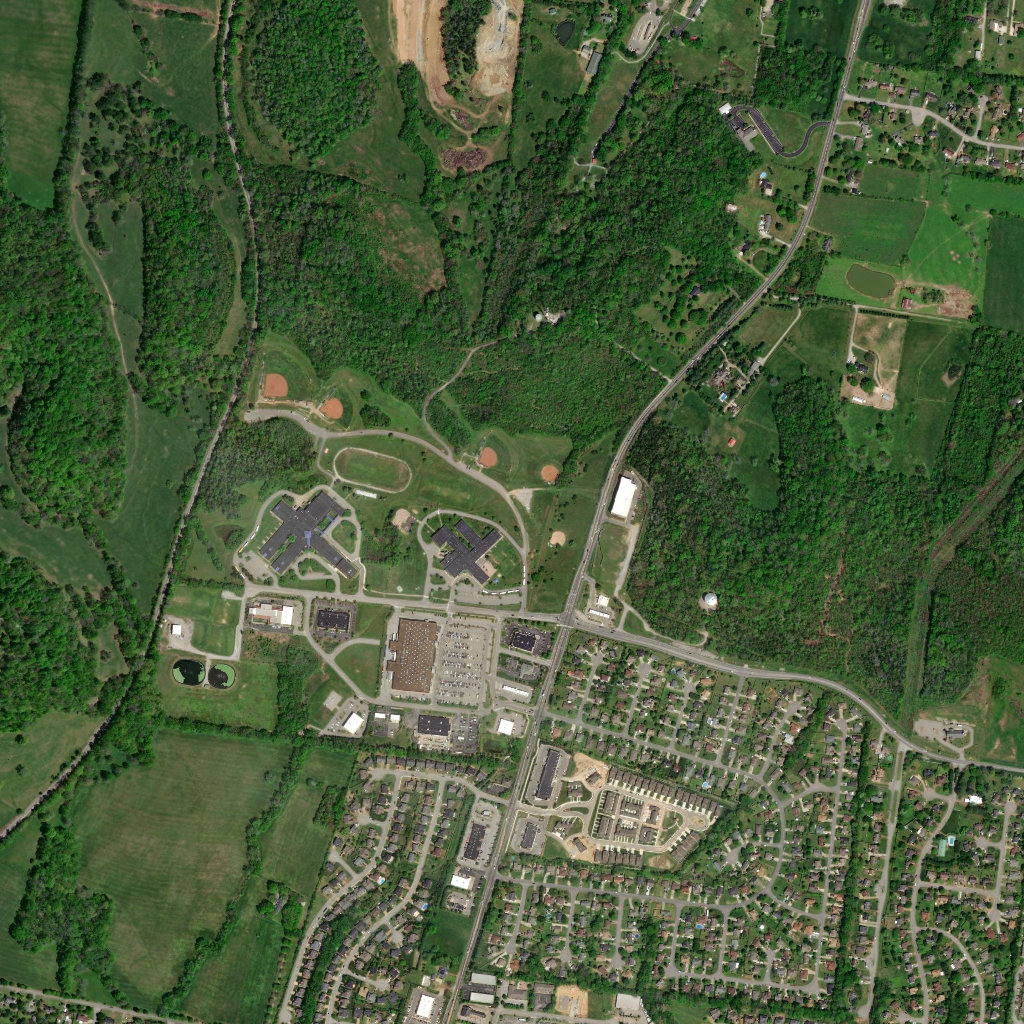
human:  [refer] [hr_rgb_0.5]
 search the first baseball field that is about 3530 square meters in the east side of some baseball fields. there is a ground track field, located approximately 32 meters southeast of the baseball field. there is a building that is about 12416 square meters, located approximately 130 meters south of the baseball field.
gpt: <box>[[30, 37, 35, 42, 0]]</box>